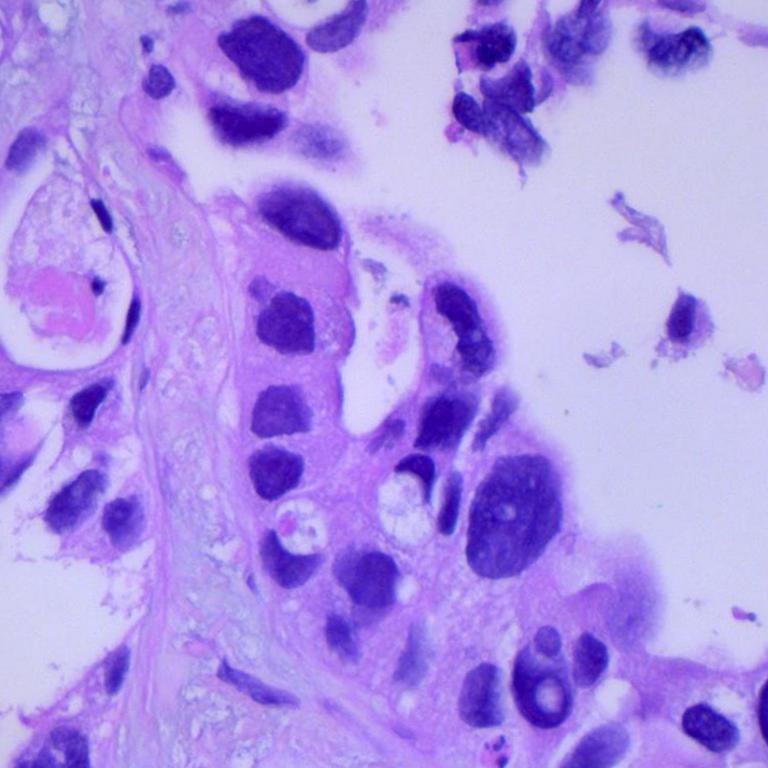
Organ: lung
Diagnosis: adenocarcinomas